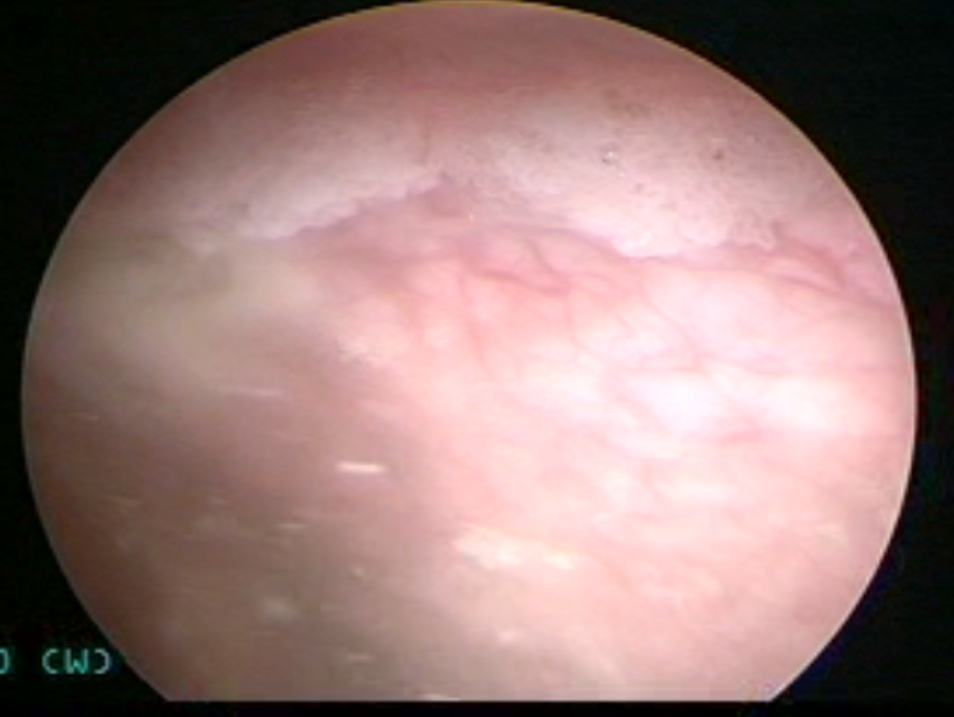
Modality: WLC
Class: Malignant
Subclass: LowGradePapillary
Lesion: L1
Stage: Ta
Morphology: Papillary
Bladder cancer association: Yes